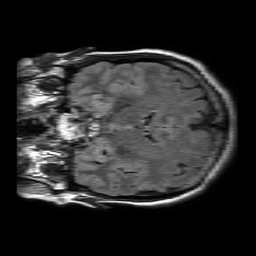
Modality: FLAIR
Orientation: coronal
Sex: female
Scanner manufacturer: philips
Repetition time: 11 s
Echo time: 0.125 s